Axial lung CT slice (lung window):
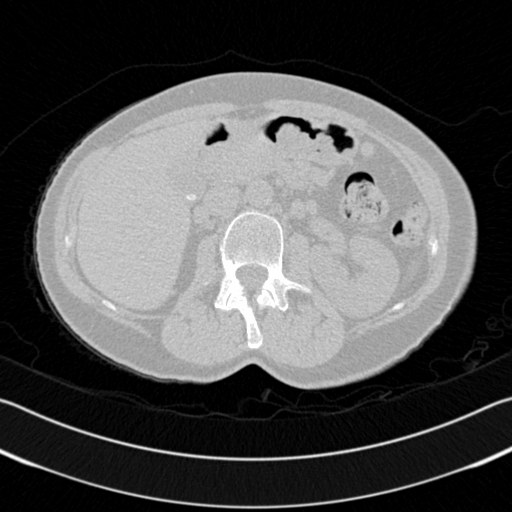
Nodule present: no